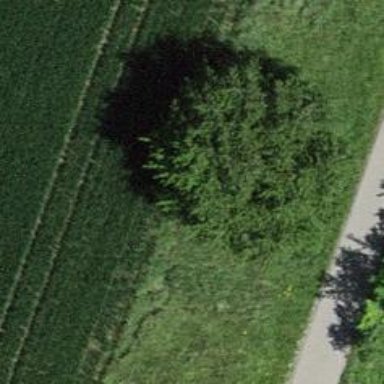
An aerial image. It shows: Agricultural area with broadleaved deciduous trees.